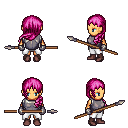
a pixel art fantasy rpg character, female body template, human, tanned skin, steel chest armor, white pants, pink left-swept hairstyle, metal gloves, maroon shoes, spear, four views (front, back, left, right), 2x2 character sprite sheet, small pixel art, hard edges, no anti-aliasing